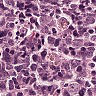
Metastatic tissue present: no